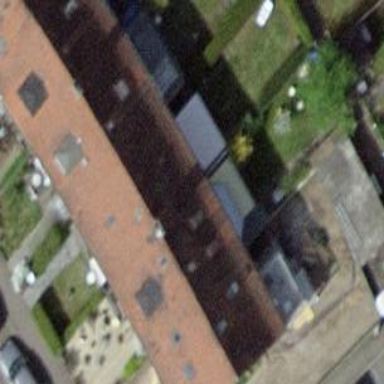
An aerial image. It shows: Terrace building.